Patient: sex M, age 59
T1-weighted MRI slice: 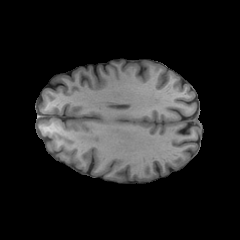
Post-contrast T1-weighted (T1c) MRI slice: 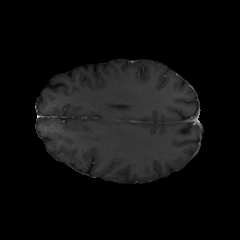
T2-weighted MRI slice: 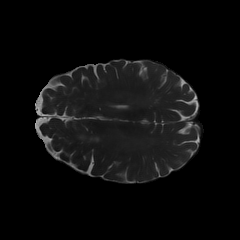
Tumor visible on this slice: yes
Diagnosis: Oligodendroglioma, IDH-mutant, 1p/19q-codeleted
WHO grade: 3